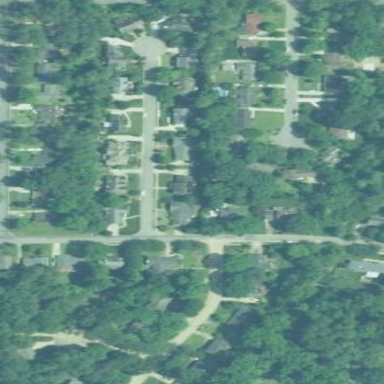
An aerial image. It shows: Residential area within neighborhood.